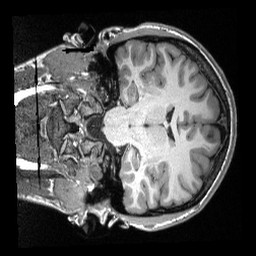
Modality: T1w
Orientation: coronal